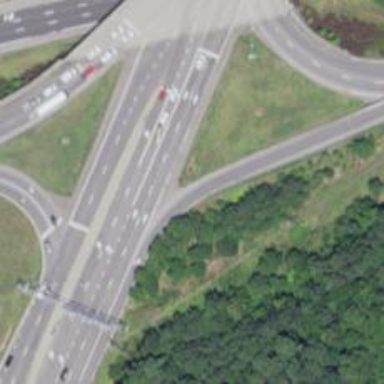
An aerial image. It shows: Motorway link.